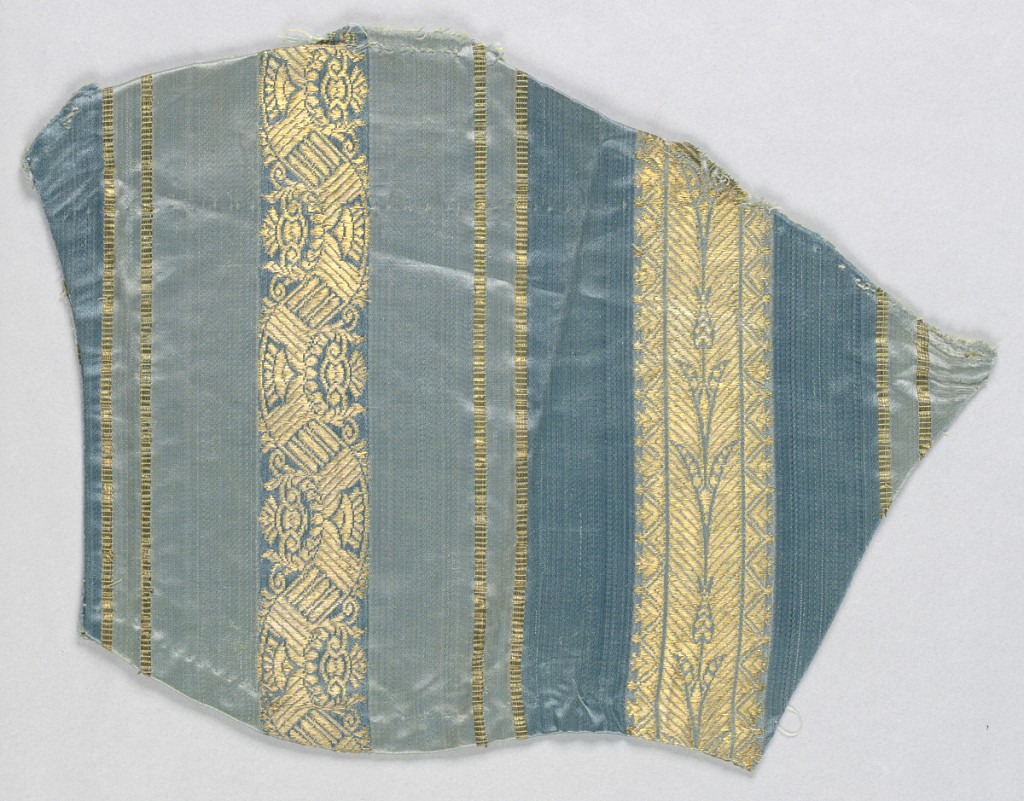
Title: Textile
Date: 17th century
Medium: silk, metallic thread Technique: 8-harness satin with continuous and discontinuous supplementary weft
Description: Fragment of a dress fabric with solid stripes in two tones of blue and stripes of brocaded metallic gold. Gold-patterned stripes have plant motifs and a chinoiserie pattern.